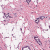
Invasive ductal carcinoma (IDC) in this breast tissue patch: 1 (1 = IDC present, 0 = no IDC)